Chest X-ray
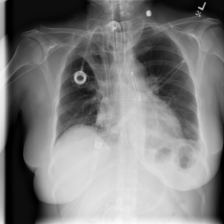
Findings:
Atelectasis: negative
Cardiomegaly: negative
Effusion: negative
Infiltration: negative
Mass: negative
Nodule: negative
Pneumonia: negative
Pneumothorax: negative
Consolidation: negative
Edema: negative
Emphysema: negative
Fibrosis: negative
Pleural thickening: negative
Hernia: negative